Question: I'm asking this off the back of a Jeff Atwood <URL> which shows the following outcomes of null / zero comparison in javascript:

I've seen this before and as amusing as it is, I'm wondering if there is actually logic or reasoning behind the behaviour?
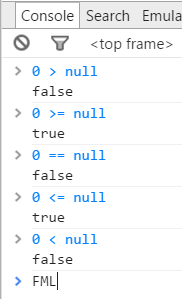
Answer: '0 == null' is never 'true'. With "loose comparison" 'null' is only equal to itself or to 'undefined'.
However, the relational operator(s) converts its operands to numbers first, if any of those is a number. So, since '0' is a number, 'null' is converted to a number. And the mathematical value to 'null' is '0'. So you end up comparing
'''
0 > 0 // nope
0 >= 0 // yes
0 == null // nope, null is only equal to null and undefined
0 <= 0 // yes
0 < 0 // nope
'''
These rules are all defined in the <URL>.